Question: I'm working on an application using SWT in Java, and I've encountered some wierd behavior from multiple 'StyledText' widgets. It's fairly consistent: if there are more than one 'StyledText' widget displayed in the window/view/editor at once, you can select whatever you want from each one individually, at the same time. In the screenshot, there are 4 separate widgets with 4 separate selections.

My expectation is that if I start selecting from one widget, whatever other widget that might already have a selection should then lose it, similarly to the behavior you would expect from a web browser; only one selection at a time.
I'd like to fix this problem, but I hope to avoid needing to make some manager that listens to every widget and turns off selections when a new one is made. Is there a better way to do this? (Also why is this happening in the first place?)
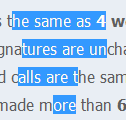
Answer: ## Why is it happening?
To best of my knowledge the behavior of a widget depends on its implementation i.e. whether it is a
1. native widget (like org.eclipse.swt.widgets.Text) or
2. custom widget (like org.eclipse.swt.custom.StyledText)
The difference lies in the handling of the 'mouse down' or 'mouse up' events.
### For example,
In case of 'org.eclipse.swt.widgets.Text' the 'left mouse down' eventually translates to 'OS.SendMessage (hwnd, OS.WM_LBUTTONUP, wParam, lParam);'
'Whereas'
'org.eclipse.swt.custom.StyledText' uses a mouse event handler and extra processing in the 'handleMouseDown(Event event)' method. Most of the functionality or UI is done using 'draw/redraw/validate/invalidate/update' methods.
To put it in a very crude win32 sdk way:
1. There are some controls provided by windows/win32 GDI
2. And, some are custom user drawn controls
'See' the below SWT code which uses , , etc for testing. Also the browser control is not exactly a win32 control it is a wrapper control around Internet Explorer activex or mozilla's gecko engine, 'therefore' its behavior is same as that of 'styled text'.
## Any possible solution ?
Well I can only think of borrowing SWT's styledtext code and then making a version which suits me.
### Or
As you have already mentioned, use some listener to reset all the other unfocused widgets (which even in my opinion is not a very clean solution).
## Test Code & Output

'Code:'
'''
import org.eclipse.swt.SWT;
import org.eclipse.swt.browser.Browser;
import org.eclipse.swt.custom.CCombo;
import org.eclipse.swt.custom.StyleRange;
import org.eclipse.swt.custom.StyledText;
import org.eclipse.swt.layout.GridData;
import org.eclipse.swt.layout.GridLayout;
import org.eclipse.swt.widgets.Combo;
import org.eclipse.swt.widgets.Composite;
import org.eclipse.swt.widgets.Display;
import org.eclipse.swt.widgets.Label;
import org.eclipse.swt.widgets.Shell;
import org.eclipse.swt.widgets.Text;
public class StyledTextTest {
private static Display display;
public static void main(String[] args)
{
display = new Display();
Shell shell = new Shell(display);
shell.setLayout(new GridLayout(2,true));
shell.setLayoutData(new GridData(SWT.FILL, SWT.FILL, true, false));
createStyledText(shell);
createStyledText(shell);
createText(shell);
createText(shell);
createCombo(shell);
createCombo(shell);
createCustomCombo(shell);
createCustomCombo(shell);
createBrowser(shell);
createBrowser(shell);
shell.pack();
shell.open();
while (!shell.isDisposed()) {
if (!display.readAndDispatch())
display.sleep();
}
display.dispose();
}
private static void createCustomCombo(Composite parent)
{
new Label(parent, SWT.NONE).setText("Custom Combo");
CCombo c = new CCombo(parent, SWT.DROP_DOWN);
c.setItems(new String[] {"test best", "best rest", "rest test"});
c.select(0);
c.setLayoutData(new GridData(SWT.FILL, SWT.FILL, true, false));
}
private static void createCombo(Composite parent)
{
new Label(parent, SWT.NONE).setText("Combo");
Combo c = new Combo(parent, SWT.DROP_DOWN);
c.setItems(new String[] {"test best", "best rest", "rest test"});
c.select(0);
c.setLayoutData(new GridData(SWT.FILL, SWT.FILL, true, false));
}
static void createBrowser(Composite parent)
{
new Label(parent, SWT.NONE).setText("Browser");
Browser browser = new Browser(parent, SWT.NONE);
browser.setText("<div>This is a test !!</div>");
browser.setLayoutData(new GridData(SWT.FILL, SWT.FILL, true, false));
}
static void createText(Composite parent) {
new Label(parent, SWT.NONE).setText("Text");
final Text text = new Text(parent, SWT.BORDER);
text.setText("<PHONE> ABCDEFGHIJKLM NOPQRSTUVWXYZ");
}
static void createStyledText(Composite parent)
{
new Label(parent, SWT.NONE).setText("Styled Text");
StyledText text = new StyledText (parent, SWT.BORDER|SWT.SINGLE);
text.setText("<PHONE> ABCDEFGHIJKLM NOPQRSTUVWXYZ");
// make <PHONE> appear bold
StyleRange style1 = new StyleRange();
style1.start = 0;
style1.length = 10;
style1.fontStyle = SWT.BOLD;
text.setStyleRange(style1);
// make ABCDEFGHIJKLM have a red font
StyleRange style2 = new StyleRange();
style2.start = 11;
style2.length = 13;
style2.foreground = display.getSystemColor(SWT.COLOR_RED);
text.setStyleRange(style2);
// make NOPQRSTUVWXYZ have a blue background
StyleRange style3 = new StyleRange();
style3.start = 25;
style3.length = 13;
style3.fontStyle = SWT.BOLD | SWT.ITALIC;
text.setStyleRange(style3);
}
}
'''